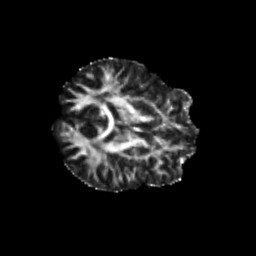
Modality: FA
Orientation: axial
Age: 24
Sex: male
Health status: healthy
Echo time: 0.074 s